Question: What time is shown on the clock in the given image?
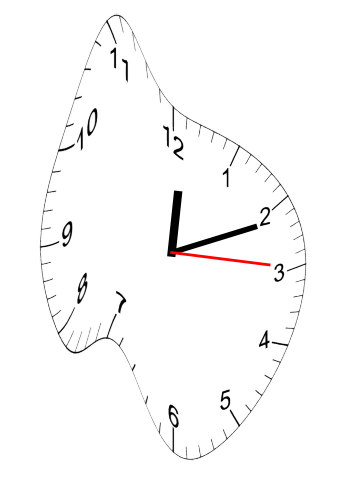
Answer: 12:11:15